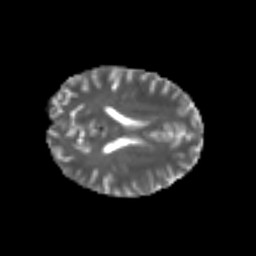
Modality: T2w
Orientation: axial
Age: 25
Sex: male
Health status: healthy